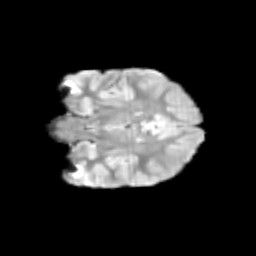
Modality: T2w
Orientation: coronal
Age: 9
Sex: female
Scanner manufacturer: siemens
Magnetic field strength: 3 T
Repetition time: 3.8 s
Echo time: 0.07 s